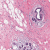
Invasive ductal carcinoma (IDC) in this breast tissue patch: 0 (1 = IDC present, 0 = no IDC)